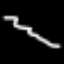
Label: squiggle